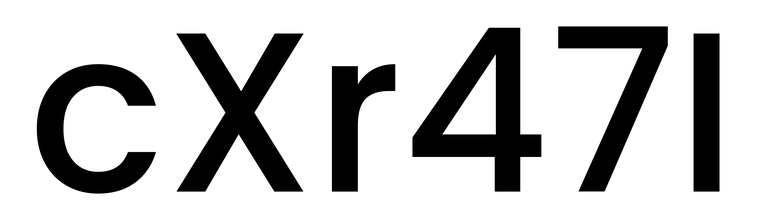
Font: Poppins-Medium